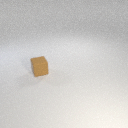
small brown rubber cube